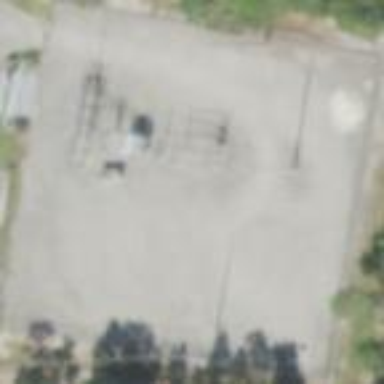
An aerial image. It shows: Distribution level power substation surrounded by fence.